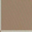
Piece: xx